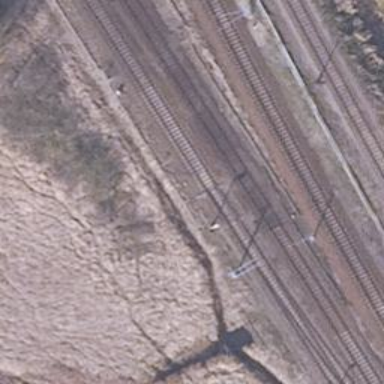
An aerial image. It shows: Railway switch with the turnout on the left side.